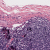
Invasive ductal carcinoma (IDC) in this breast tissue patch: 0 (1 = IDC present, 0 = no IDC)